Interaction volume radius: 5 \u00c5
Interaction volume height: 45 \u00c5
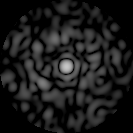
Disorder parameter: 0.8041